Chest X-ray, PA view. Patient: 42 years old, sex F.
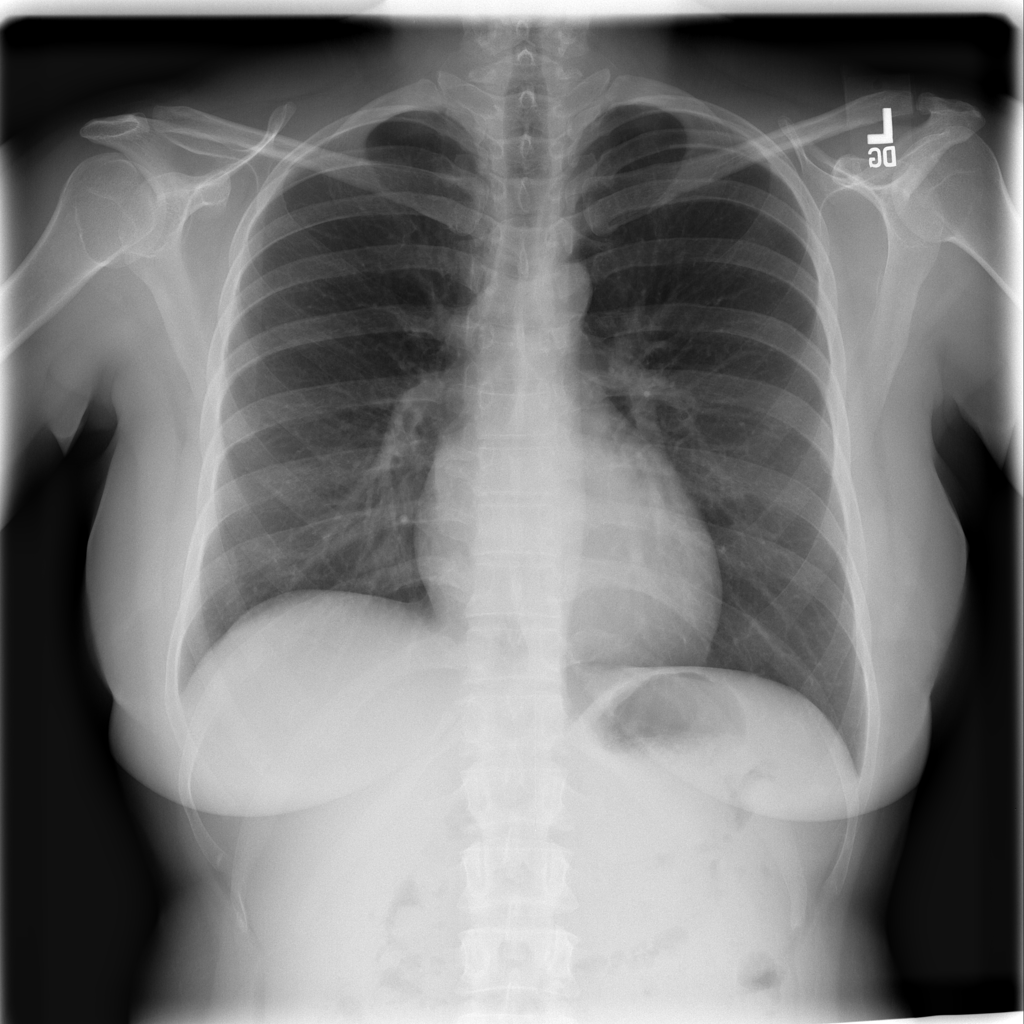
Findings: No Finding